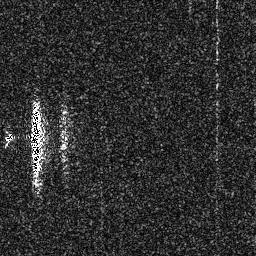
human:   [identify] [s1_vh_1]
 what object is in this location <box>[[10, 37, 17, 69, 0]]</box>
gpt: <ref>1 medium ship at the left</ref>